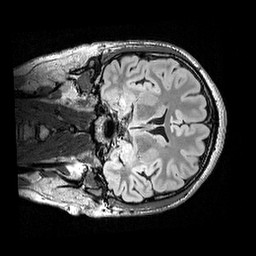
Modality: FLAIR
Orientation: coronal
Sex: male
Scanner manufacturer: siemens
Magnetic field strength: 3 T
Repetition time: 5 s
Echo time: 0.395 s